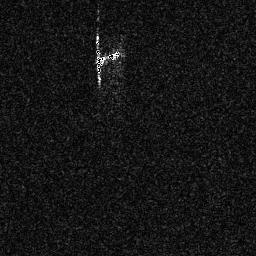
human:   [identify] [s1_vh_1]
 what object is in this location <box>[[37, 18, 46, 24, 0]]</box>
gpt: <ref>1 small ship at the top</ref>